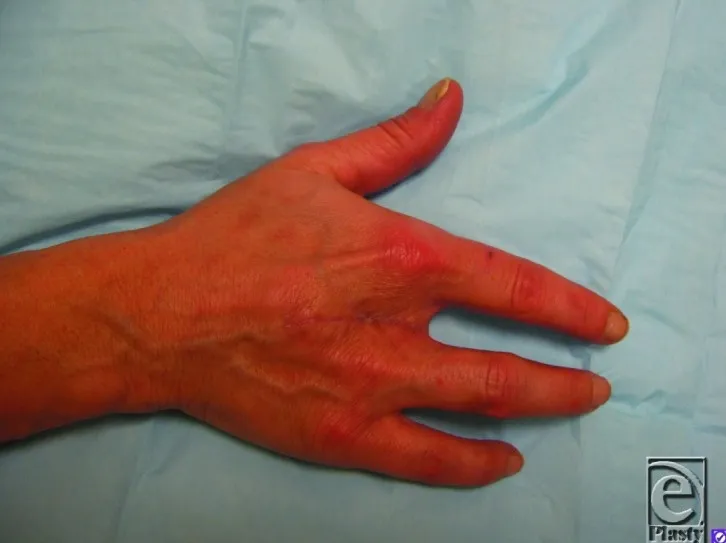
Ten weeks after ray amputation of the right third digit.
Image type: radiology (ct)